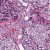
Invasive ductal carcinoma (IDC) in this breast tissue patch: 1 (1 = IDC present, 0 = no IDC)